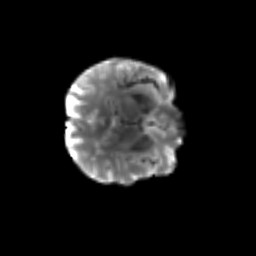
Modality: T2w
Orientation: axial
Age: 74
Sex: female
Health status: ill
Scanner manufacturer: siemens
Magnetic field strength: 3 T
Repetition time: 8.7 s
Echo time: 0.11 s